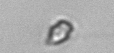
Label: Heterocapsa_rotundata